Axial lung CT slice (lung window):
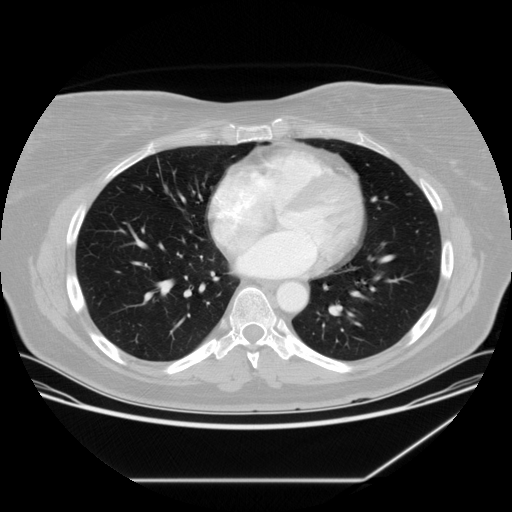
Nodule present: no